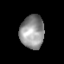
Tissue: lung
Cell type: Endothelial cells
Senescence score: 0.2262
Nuclear area (px): 794
Mean DAPI intensity: 145.768